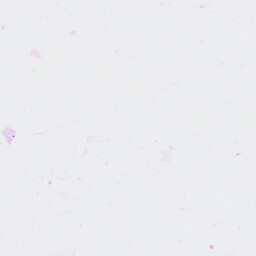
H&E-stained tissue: Breast